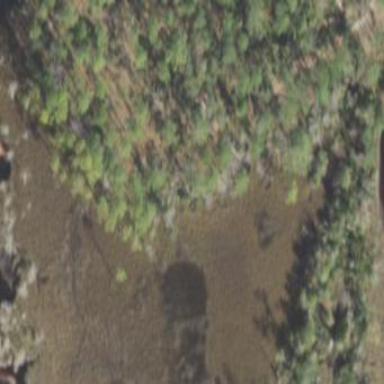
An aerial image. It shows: Marsh wetland.